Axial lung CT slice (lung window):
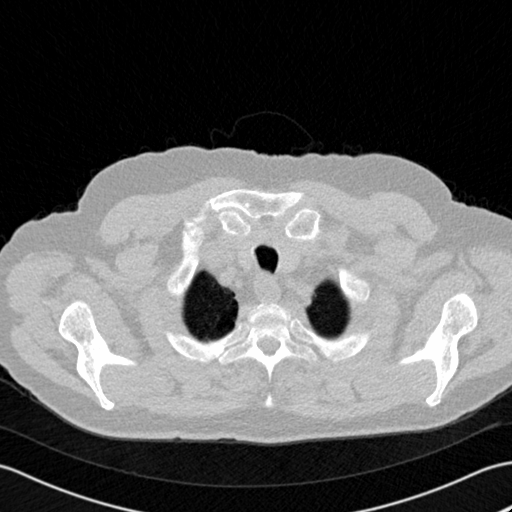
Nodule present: no